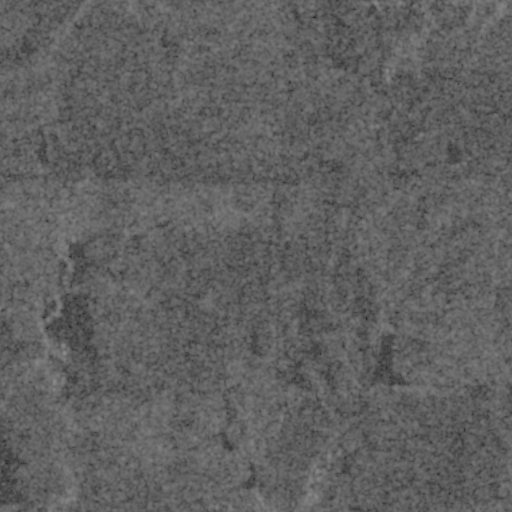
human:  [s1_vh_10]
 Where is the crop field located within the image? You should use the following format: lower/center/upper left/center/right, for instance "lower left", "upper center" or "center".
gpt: The crop field is located in the lower left of the image.
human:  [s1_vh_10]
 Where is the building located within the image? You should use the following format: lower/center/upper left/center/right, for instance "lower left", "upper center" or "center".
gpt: The building is located in the lower left of the image.
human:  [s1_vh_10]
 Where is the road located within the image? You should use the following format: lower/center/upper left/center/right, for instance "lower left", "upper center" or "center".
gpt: There is no road in the image.

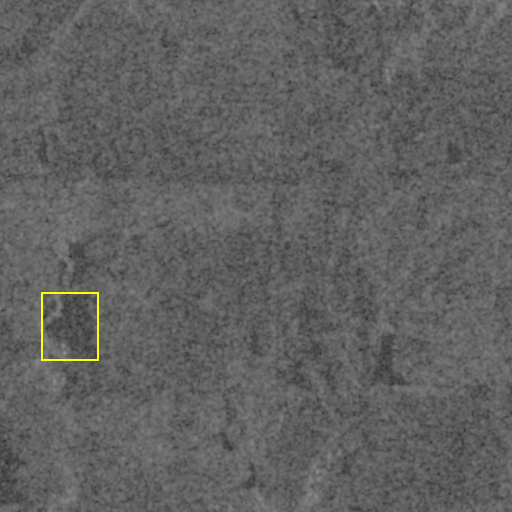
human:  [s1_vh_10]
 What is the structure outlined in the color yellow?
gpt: The structure outlined in yellow is a crop field.
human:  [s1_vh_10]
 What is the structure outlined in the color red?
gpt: There is no red outline.